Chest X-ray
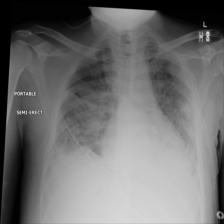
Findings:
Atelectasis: negative
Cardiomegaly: negative
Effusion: positive
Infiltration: negative
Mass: negative
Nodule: negative
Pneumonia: negative
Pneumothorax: positive
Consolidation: negative
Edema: negative
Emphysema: negative
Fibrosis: negative
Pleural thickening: negative
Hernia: negative